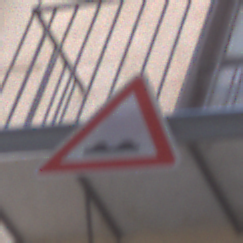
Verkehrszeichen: UnebeneFahrbahn
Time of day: MorningAfternoon
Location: Outdoor (Urban)
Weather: PartlyCloudy
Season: NotSpecified
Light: Natural